【题型】解答题　【知识点】解析几何　【难度】medium
已知$O$为坐标原点，曲线$C_1$:$\frac{x^2}{a^2}-y^2=1(a>0)$和曲线$C_2$:$\frac{x^2}{8}+\frac{y^2}{2}=1$有公共点，直线$l_1:y=k_1x+b_1$与曲线$C_1$的左支相交于$A$，$B$两点，线段$AB$的中点为$M$。

(1) 若曲线$C_1$和$C_2$有且仅有两个公共点，求曲线$C_1$的离心率；

(2) 若$P$是曲线$C_2$上的点，且在第一象限，$F_1$，$F_2$是其左右焦点，当$\triangle F_1PF_2$为直角三角形时，求点$P$的横坐标；

(3) 若直线$l_2:y=k_2x+b_2$与曲线$C_2$相交于$C$、$D$两点，且直线$OM$经过$CD$中点$N$，求证：$k_1^2+k_2^2>\frac{1}{2}$。
【解答】
\textbf{【答案】}
(1) $\frac{3\sqrt{2}}{4}$
(2) $\sqrt{6}$或$\frac{4\sqrt{3}}{3}$
(3) 证明见解析

\vspace{1em}
\textbf{【分析】}
(1) 根据题意，得到曲线$C_1$的顶点与椭圆$C_2$的左右顶点重合，求得$a=2\sqrt{2}$，结合离心率的定义，即可求解；

(2) 根据题意，分$\angle PF_2F_1=\frac{\pi}{2}$和$\angle F_2PF_1=\frac{\pi}{2}$，两种情况，结合题意和椭圆的定义，即可求解。

(3) 联立方程组$\begin{cases}y=k_1x+b_1 \\ \frac{x^2}{a^2}-y^2=1\end{cases}$，根据韦达定理和中点公式，求得$k_1\cdot\frac{y_M}{x_M}=\frac{1}{a^2}$，再联立方程组$\begin{cases}y=k_2x+b_2 \\ \frac{x^2}{8}+\frac{y^2}{2}=1\end{cases}$，根据韦达定理和中点公式，求得$k_2\cdot\frac{y_N}{x_N}=-\frac{1}{4}$，结合$\frac{y_M}{x_M}=\frac{y_N}{x_N}$，得到$k_2=-\frac{a^2}{4}k_1$，再利用基本不等式，即可得证。

\vspace{1em}
\textbf{【详解】}
(1) 解：由曲线$C_1$:$\frac{x^2}{a^2}-y^2=1$和曲线$C_2$:$\frac{x^2}{8}+\frac{y^2}{2}=1$仅有两个公共点，
所以曲线$C_1$的顶点与椭圆$C_2$的左右顶点重合，可得$a^2=8$，所以$a=2\sqrt{2}$，
则曲线$C_1$的半焦距$c=\sqrt{a^2+b^2}=3$，可得曲线$C_1$离心率为$e=\frac{c}{a}=\frac{3}{2\sqrt{2}}=\frac{3\sqrt{2}}{4}$。

---

(2) 解：设曲线$C_2$的长半轴为$a_2$，短半轴为$b_2$，半焦距为$c_2$
由曲线$C_2$:$\frac{x^2}{8}+\frac{y^2}{2}=1$，可得$a_2=2\sqrt{2}$，$b_2=\sqrt{2}$，则$c_2=\sqrt{a_2^2-b_2^2}=\sqrt{6}$，
因为点$P$是曲线$C_2$上的点，且在第一象限，且$\triangle F_1PF_2$为直角三角形，
当$\angle PF_2F_1=\frac{\pi}{2}$时，此时$PF_2\perp x$轴，此时$x_P=\sqrt{6}$；
当$\angle F_2PF_1=\frac{\pi}{2}$时，可得$|PF_1|^2+|PF_2|^2=|F_1F_2|^2=24$，
由椭圆的定义，可得$|PF_1|+|PF_2|=2a_2=4\sqrt{2}$，
联立可得$|PF_1||PF_2|=4$，则$\frac{1}{2}|PF_1||PF_2|=\frac{1}{2}|F_1F_2|\cdot y_P$，即$y_P=\frac{2}{\sqrt{6}}$，
将$y_P=\frac{2}{\sqrt{6}}$代入椭圆的方程$C_2$:$\frac{x^2}{8}+\frac{y^2}{2}=1$，可得$x_P=\frac{4\sqrt{3}}{3}$，
所以点$P$的横坐标为$\sqrt{6}$或$\frac{4\sqrt{3}}{3}$。

---

(3) 证明：联立方程组$\begin{cases}y=k_1x+b_1 \\ \frac{x^2}{a^2}-y^2=1\end{cases}$，整理得$(1-a^2k_1^2)x^2-2a^2k_1b_1x-a^2(1+b_1^2)=0$，
此时$1-a^2k_1^2\neq 0$且$\Delta>0$，可得$x_1+x_2=\frac{2a^2k_1b_1}{1-a^2k_1^2}<0$，$x_1x_2=\frac{-a^2(1+b_1^2)}{1-a^2k_1^2}>0$，
解得$a^2k_1^2>1$，所以$x_M=\frac{a^2k_1b_1}{1-a^2k_1^2}$，此时$y_M=k_1\cdot\frac{a^2k_1b_1}{1-a^2k_1^2}+b_1=\frac{b_1}{1-a^2k_1^2}$，
则$k_1\cdot\frac{y_M}{x_M}=\frac{1}{a^2}(0<a\leq 2)$，

联立方程组$\begin{cases}y=k_2x+b_2 \\ \frac{x^2}{8}+\frac{y^2}{2}=1\end{cases}$，整理得$(1+4k_2^2)x^2+8k_2b_2x+4b_2^2-8=0$，
此时$x_C+x_D=\frac{-8k_2b_2}{1+4k_2^2}$，所以$x_N=\frac{-4k_2b_2}{1+4k_2^2}$，所以$y=k_2\cdot\frac{-4k_2b_2}{1+4k_2^2}+b_2=\frac{b_2}{1+4k_2^2}$，
同理可得$k_2\cdot\frac{y_N}{x_N}=-\frac{1}{4}$，

因为$\frac{y_M}{x_M}=\frac{y_N}{x_N}$，可得$k_2=-\frac{a^2}{4}k_1$，
又因为$a^2k_1^2>1$，所以$k_1^2+k_2^2=k_1^2+\frac{a^4k_1^2}{16}\geq 2\sqrt{k_1^2\cdot\frac{a^4k_1^2}{16}}=\frac{1}{2}a^2k_1^2>\frac{1}{2}$，
当且仅当$k_1^2=\frac{a^4k_1^2}{16}$时，即$a=2$时，等号成立，所以$k_1^2+k_2^2>\frac{1}{2}$。

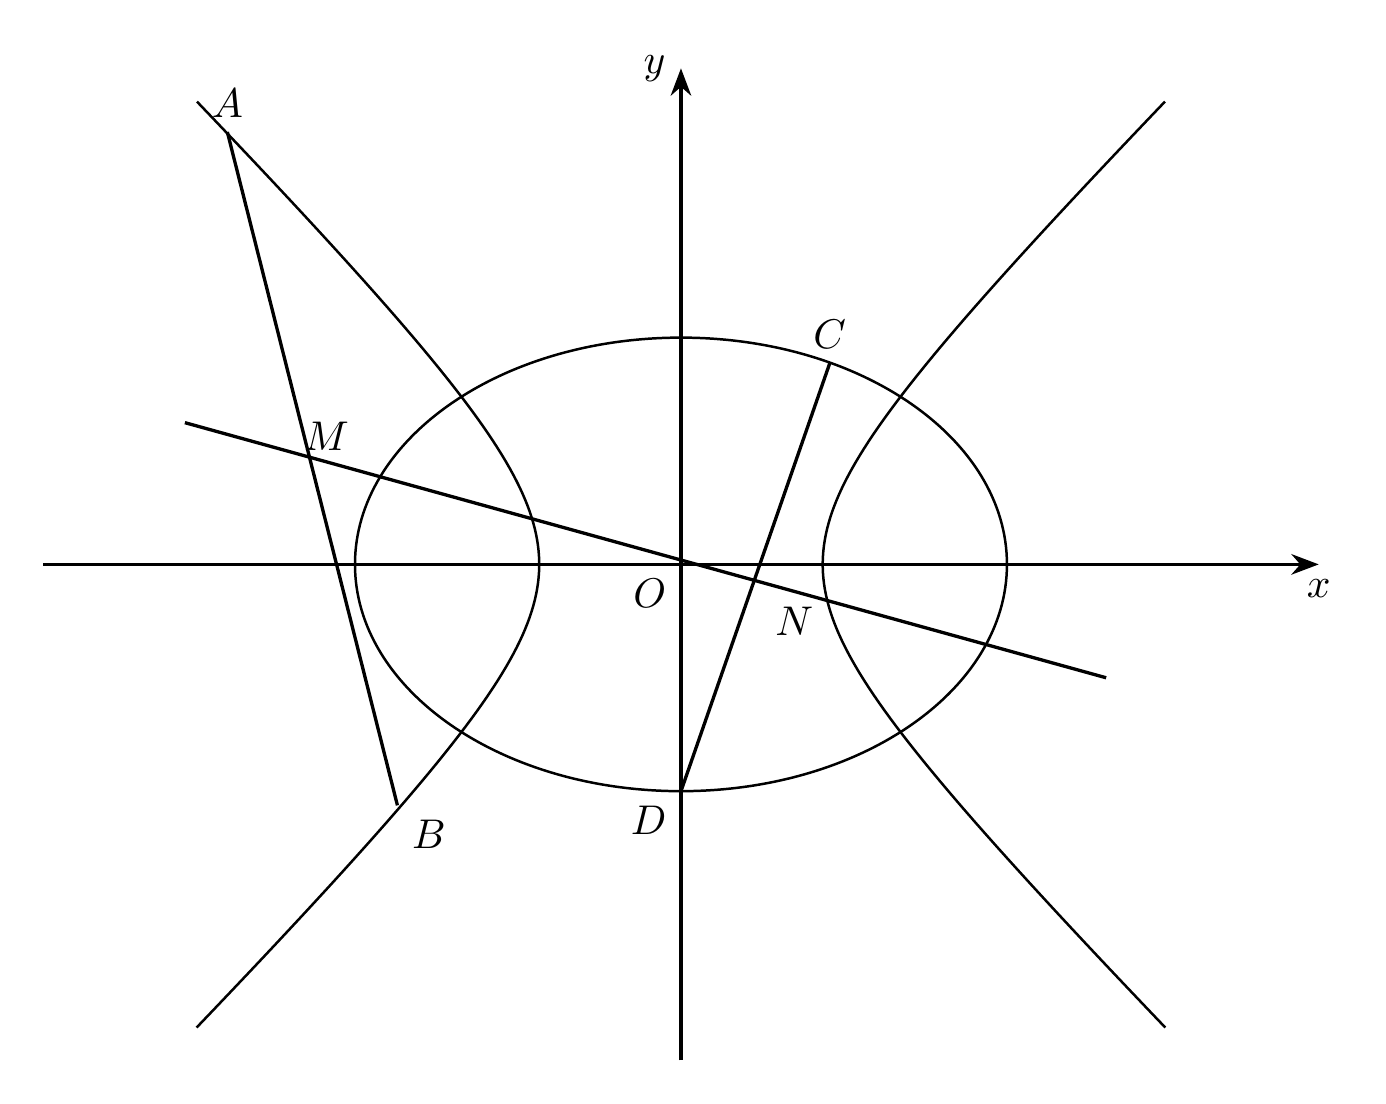